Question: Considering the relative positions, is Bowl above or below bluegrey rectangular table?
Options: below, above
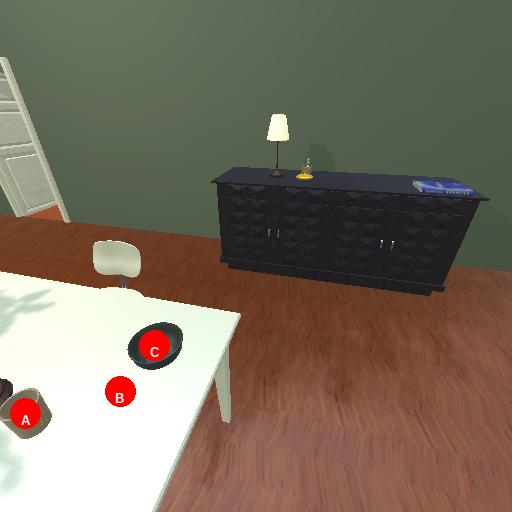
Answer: below